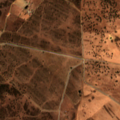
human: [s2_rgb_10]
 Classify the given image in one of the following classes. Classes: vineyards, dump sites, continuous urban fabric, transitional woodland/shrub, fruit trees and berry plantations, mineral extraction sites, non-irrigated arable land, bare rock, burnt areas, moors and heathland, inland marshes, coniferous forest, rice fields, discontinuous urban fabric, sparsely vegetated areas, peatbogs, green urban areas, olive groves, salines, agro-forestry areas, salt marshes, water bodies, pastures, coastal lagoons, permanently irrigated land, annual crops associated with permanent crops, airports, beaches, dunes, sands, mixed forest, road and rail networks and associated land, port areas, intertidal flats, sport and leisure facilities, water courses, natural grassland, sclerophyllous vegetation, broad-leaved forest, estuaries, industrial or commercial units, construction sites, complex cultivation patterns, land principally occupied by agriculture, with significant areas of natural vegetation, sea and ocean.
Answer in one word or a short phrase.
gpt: non-irrigated arable land, pastures, agro-forestry areas, transitional woodland/shrub